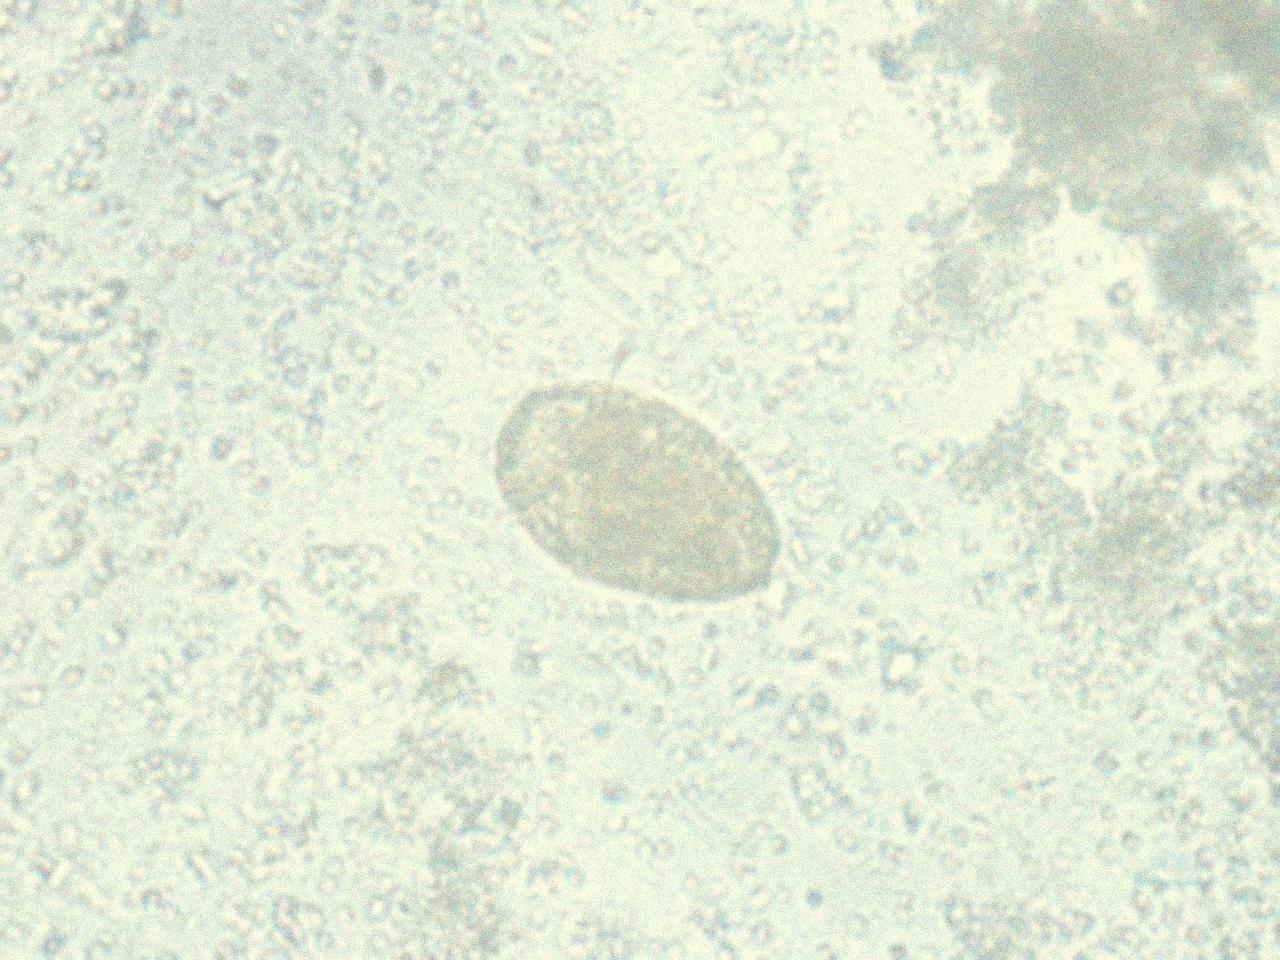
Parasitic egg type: Paragonimus spp